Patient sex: M
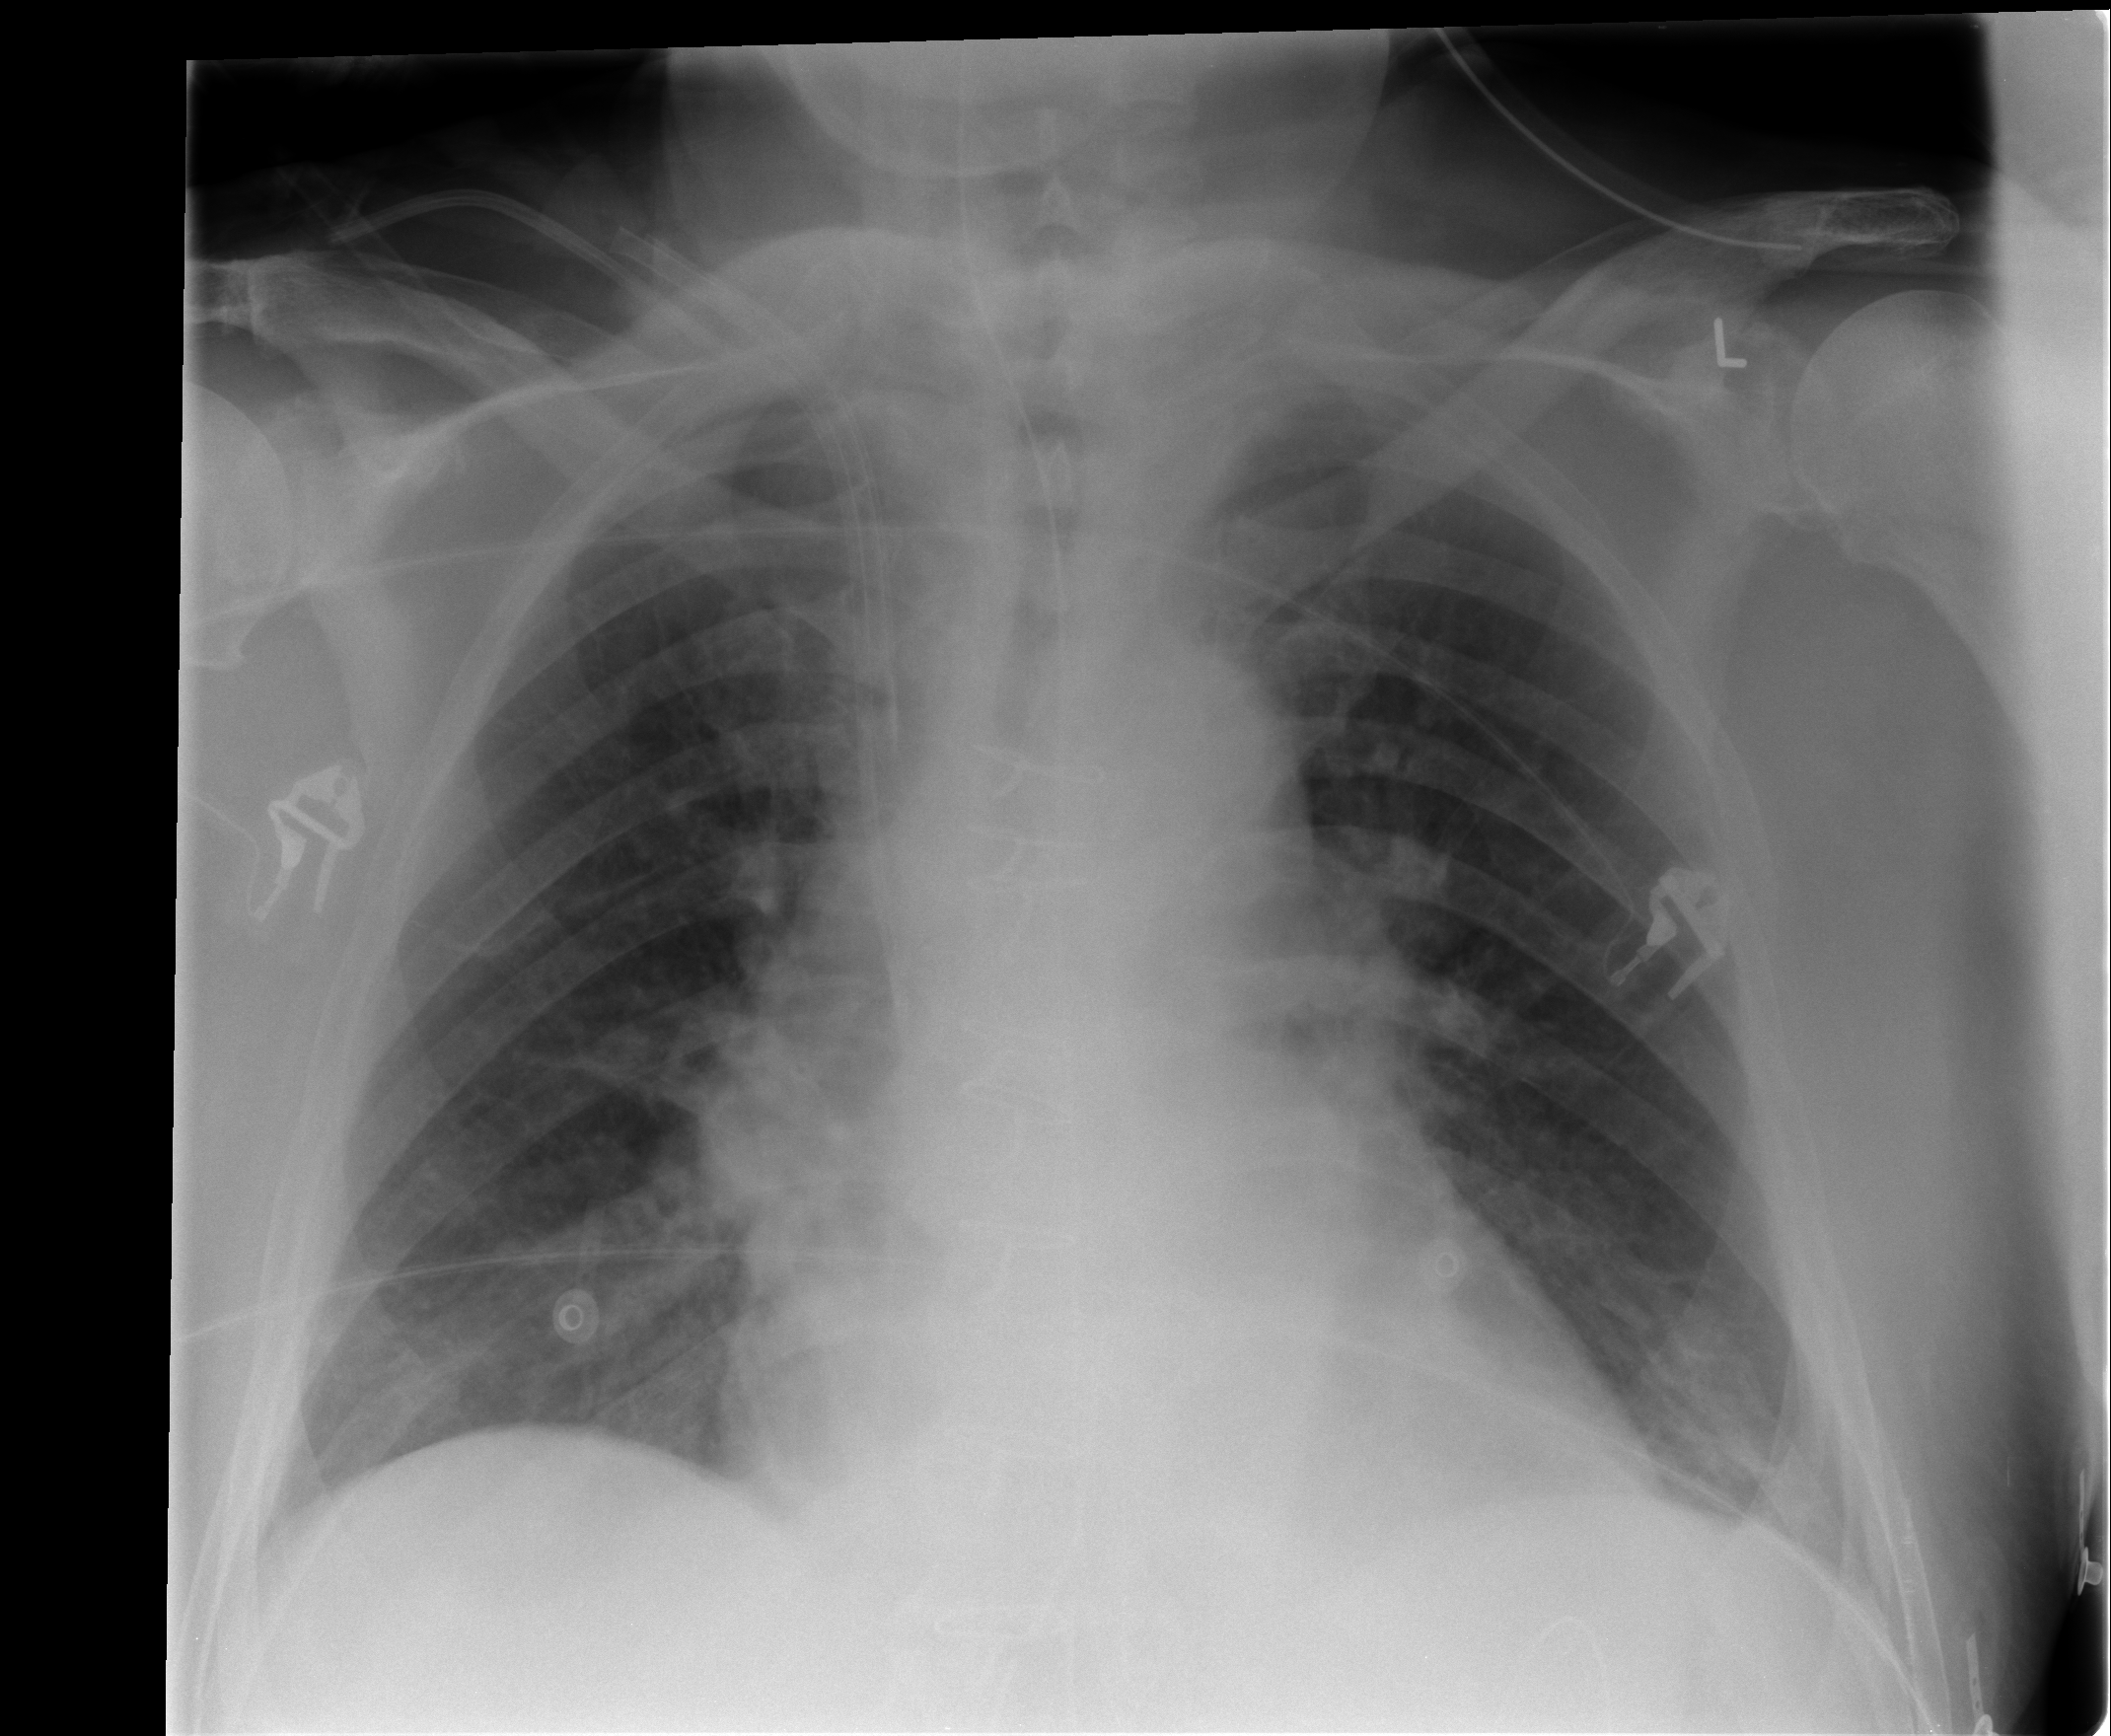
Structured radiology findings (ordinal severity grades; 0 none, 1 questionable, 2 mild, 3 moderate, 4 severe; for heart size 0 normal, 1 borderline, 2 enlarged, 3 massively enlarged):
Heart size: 2
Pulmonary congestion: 1
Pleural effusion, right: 0
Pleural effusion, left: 0
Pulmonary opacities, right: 0
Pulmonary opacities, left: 0
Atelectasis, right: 2
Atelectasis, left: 2